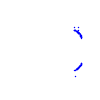
Particle: kaon